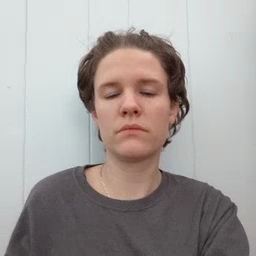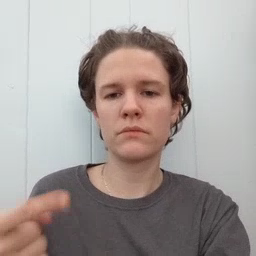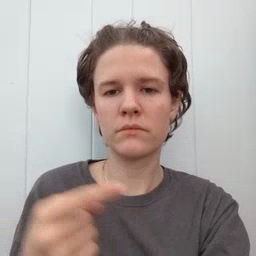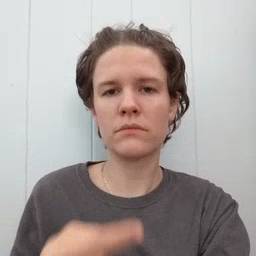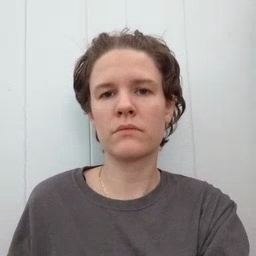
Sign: owie